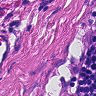
Metastatic tissue present: yes